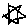
Label: star